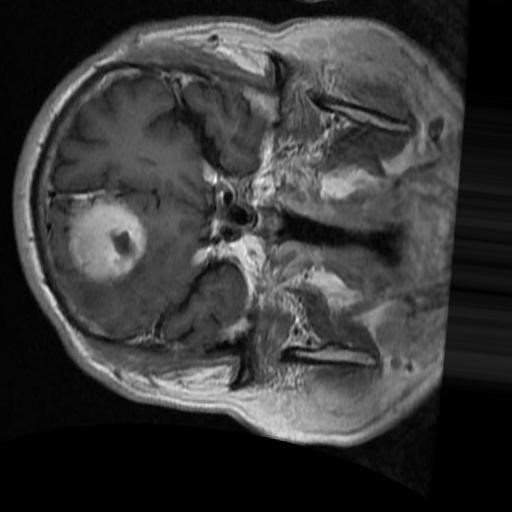
Label: brain_menin